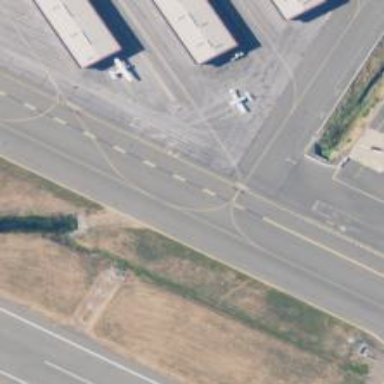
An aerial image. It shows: View of taxiway at the airport.